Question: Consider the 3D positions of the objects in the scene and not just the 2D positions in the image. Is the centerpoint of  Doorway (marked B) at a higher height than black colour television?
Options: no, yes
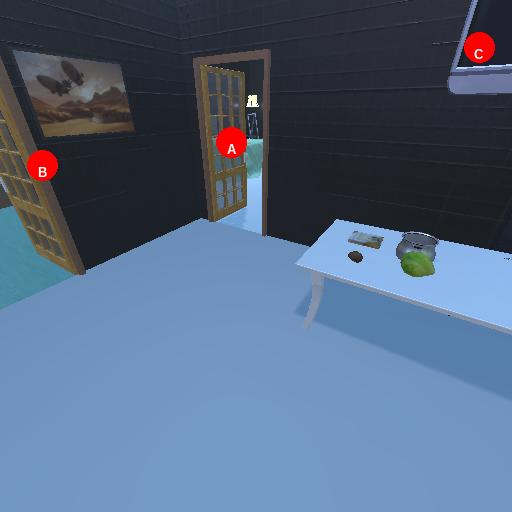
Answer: no